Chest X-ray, AP view. Patient: 58 years old, sex F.
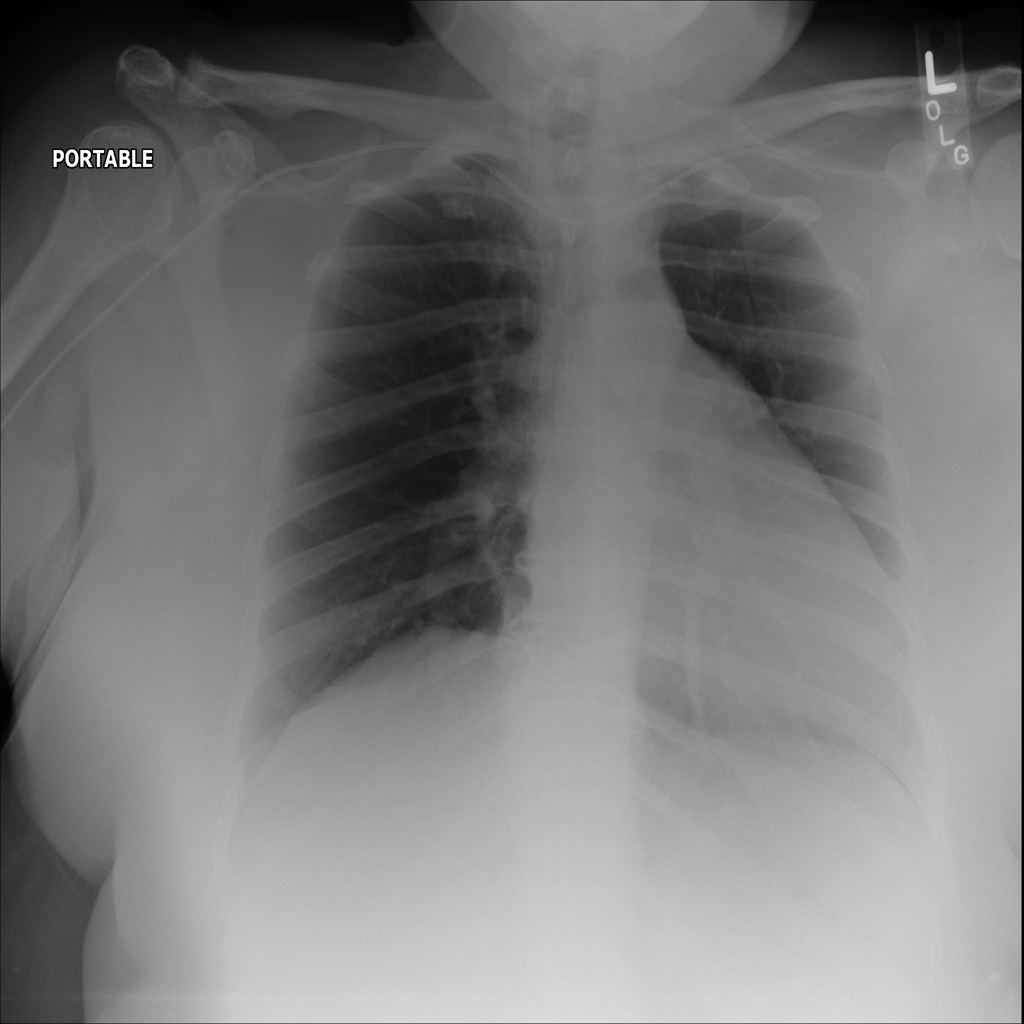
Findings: No Finding